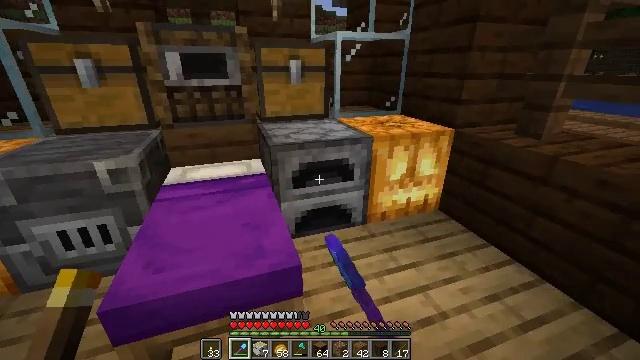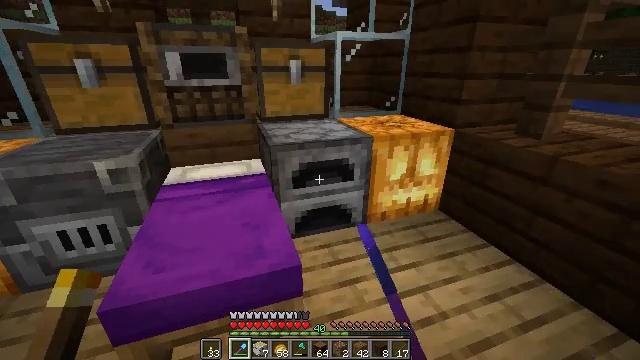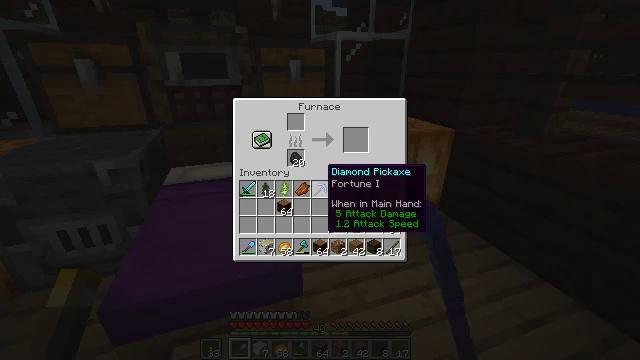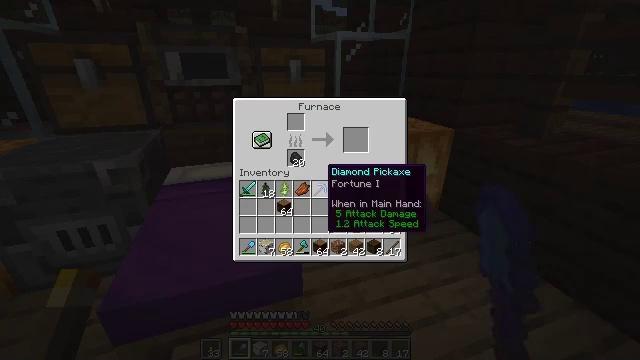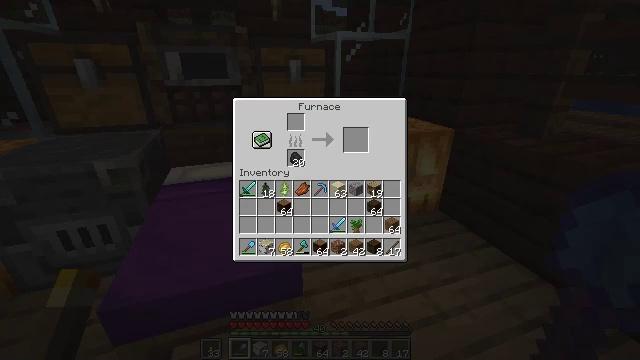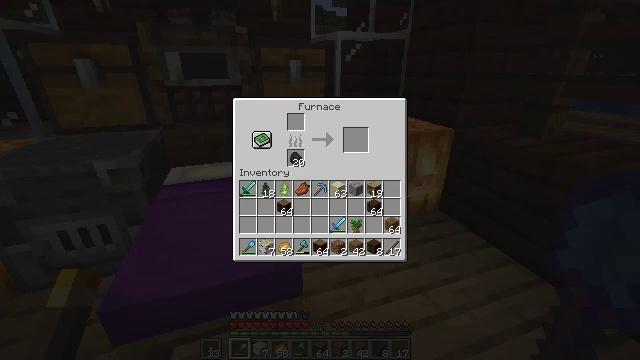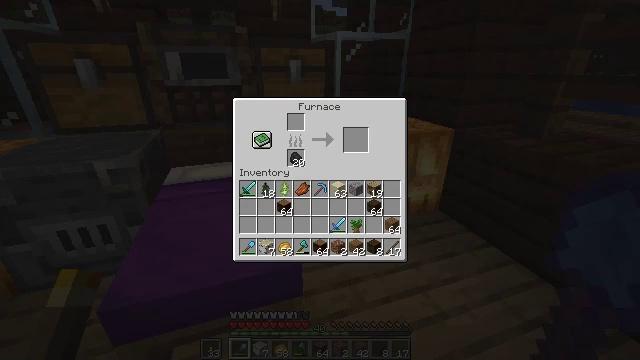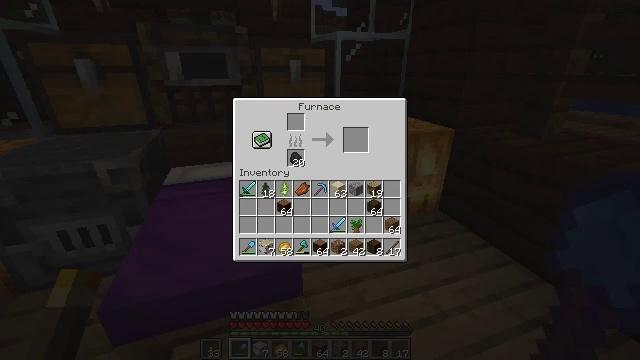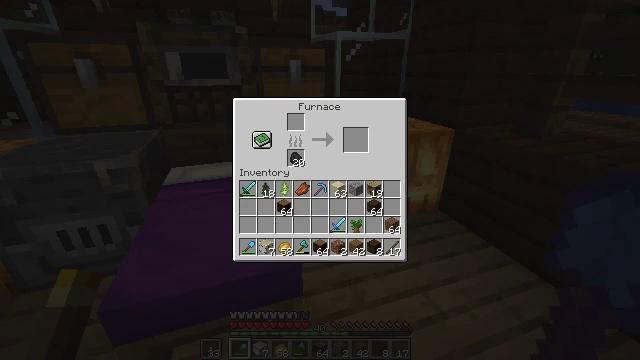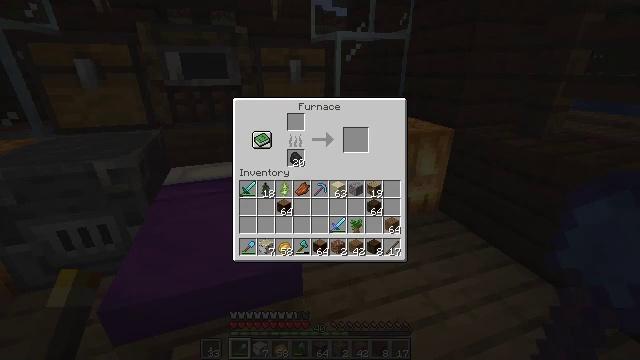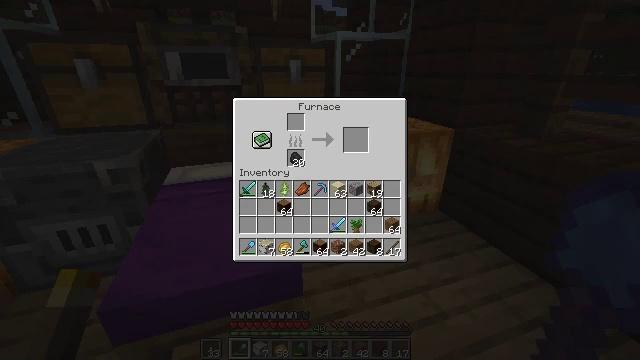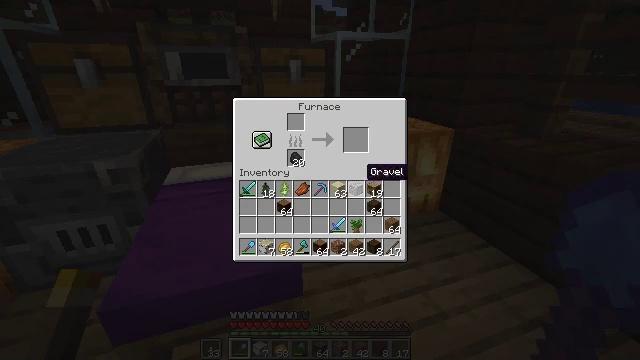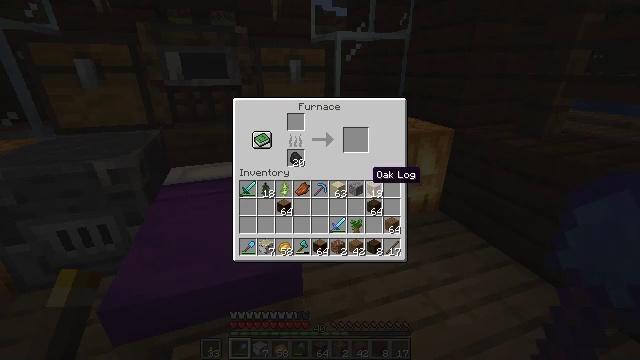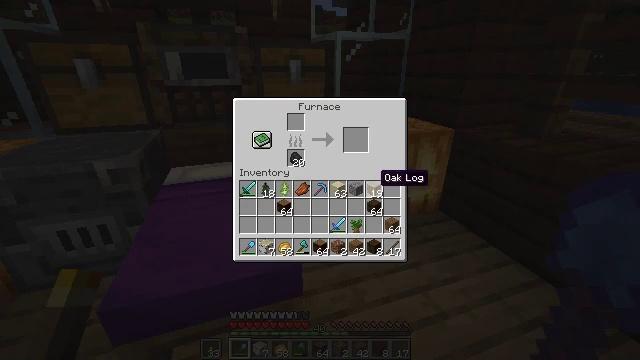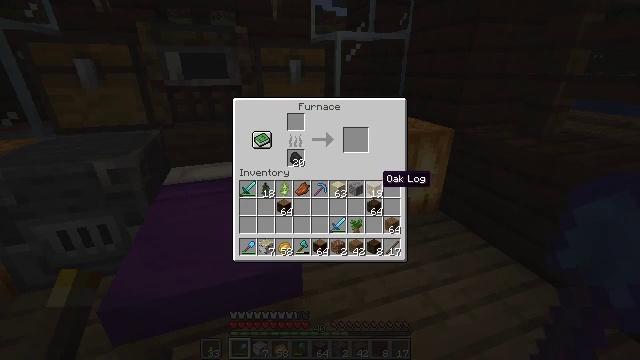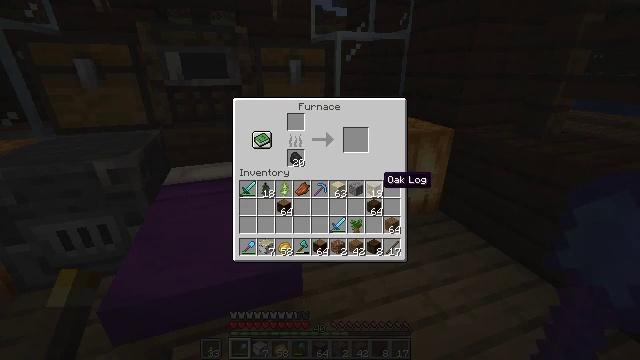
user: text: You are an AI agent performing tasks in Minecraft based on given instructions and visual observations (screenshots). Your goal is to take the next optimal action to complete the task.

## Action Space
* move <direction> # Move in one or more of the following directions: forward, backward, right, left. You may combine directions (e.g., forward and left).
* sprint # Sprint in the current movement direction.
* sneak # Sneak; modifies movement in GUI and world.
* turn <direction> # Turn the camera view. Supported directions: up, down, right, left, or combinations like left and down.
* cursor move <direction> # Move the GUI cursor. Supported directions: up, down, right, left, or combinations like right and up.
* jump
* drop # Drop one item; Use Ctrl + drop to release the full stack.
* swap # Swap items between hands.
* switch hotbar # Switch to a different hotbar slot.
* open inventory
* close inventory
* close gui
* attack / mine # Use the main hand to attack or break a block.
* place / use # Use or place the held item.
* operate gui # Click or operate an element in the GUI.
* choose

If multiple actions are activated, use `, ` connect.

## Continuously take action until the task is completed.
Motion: motion action
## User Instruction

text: Open the crafting table interface and craft a light gray bed.
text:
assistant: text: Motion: no_op
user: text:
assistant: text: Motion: no_op
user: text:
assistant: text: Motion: no_op
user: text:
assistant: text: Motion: no_op
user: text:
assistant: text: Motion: cursor move right
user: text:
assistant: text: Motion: cursor move right
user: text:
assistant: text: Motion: no_op
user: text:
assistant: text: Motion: no_op
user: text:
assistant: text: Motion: sneak
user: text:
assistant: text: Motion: sneak
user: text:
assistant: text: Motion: sneak
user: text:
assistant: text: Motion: sneak
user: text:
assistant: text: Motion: sneak, cursor move right
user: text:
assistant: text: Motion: sneak
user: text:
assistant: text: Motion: sneak
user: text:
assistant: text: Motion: sneak
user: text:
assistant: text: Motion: sneak
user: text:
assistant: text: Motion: sneak
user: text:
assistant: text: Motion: sneak
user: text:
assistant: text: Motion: sneak
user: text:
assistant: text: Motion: sneak
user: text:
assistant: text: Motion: sneak
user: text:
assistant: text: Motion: sneak, cursor move left
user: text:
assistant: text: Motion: sneak, cursor move left
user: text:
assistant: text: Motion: sneak
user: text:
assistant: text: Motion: sneak
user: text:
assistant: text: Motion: sneak
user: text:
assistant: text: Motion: sneak
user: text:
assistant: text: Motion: sneak
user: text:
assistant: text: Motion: sneak, operate gui